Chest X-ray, AP view. Patient: 53 years old, sex M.
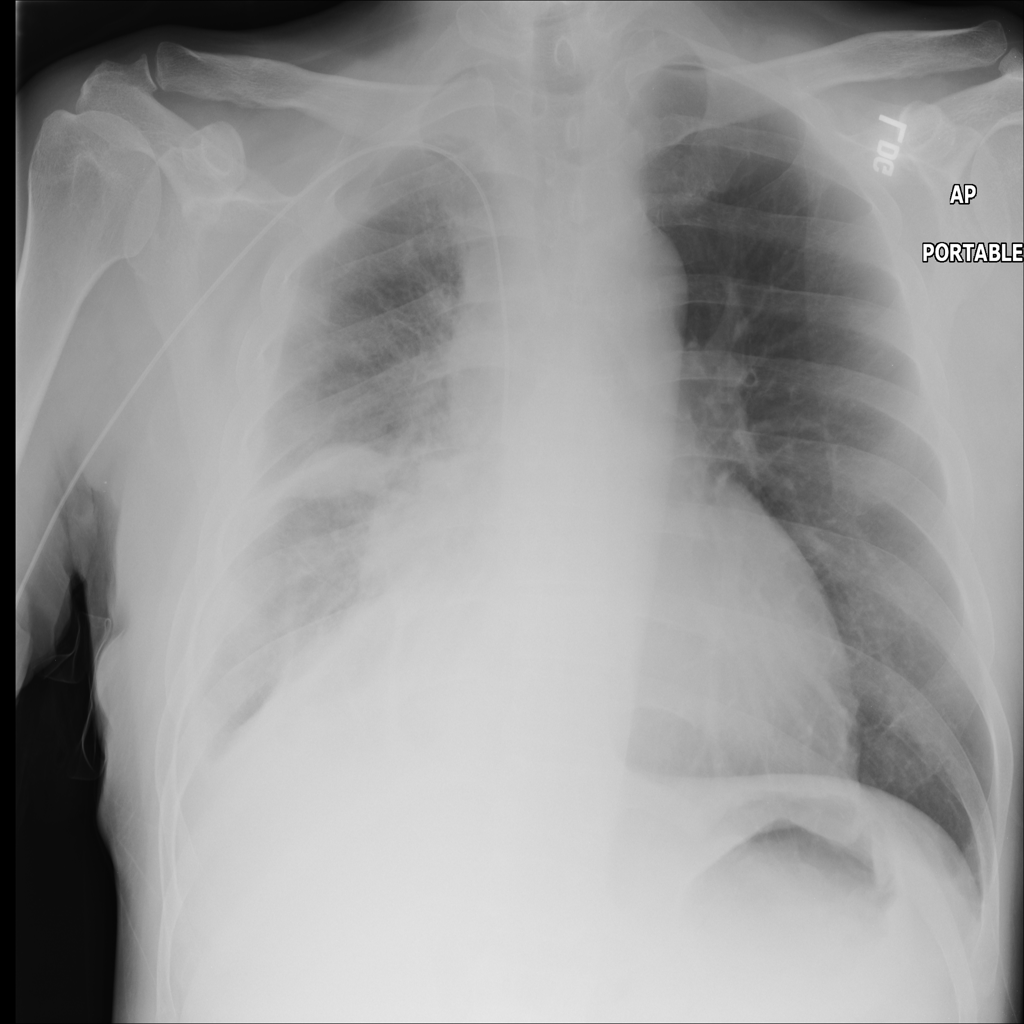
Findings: No Finding